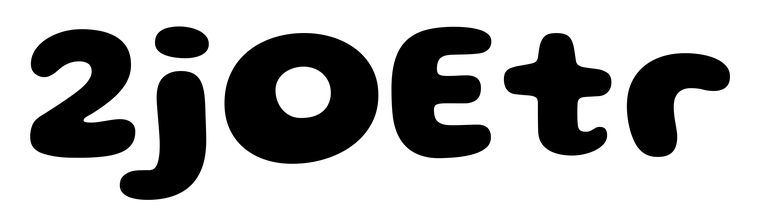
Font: Gluten_Bold